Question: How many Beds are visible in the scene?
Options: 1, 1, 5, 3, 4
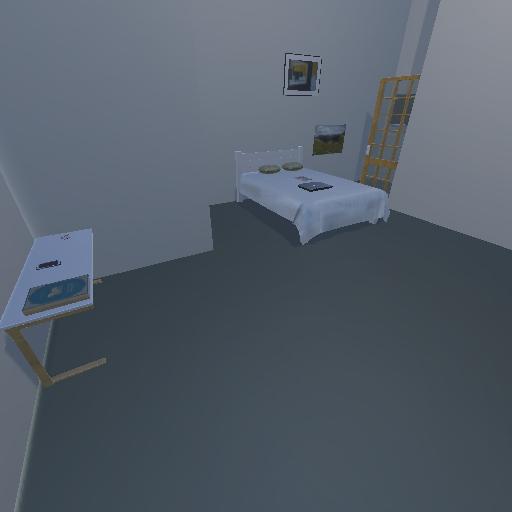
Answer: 1